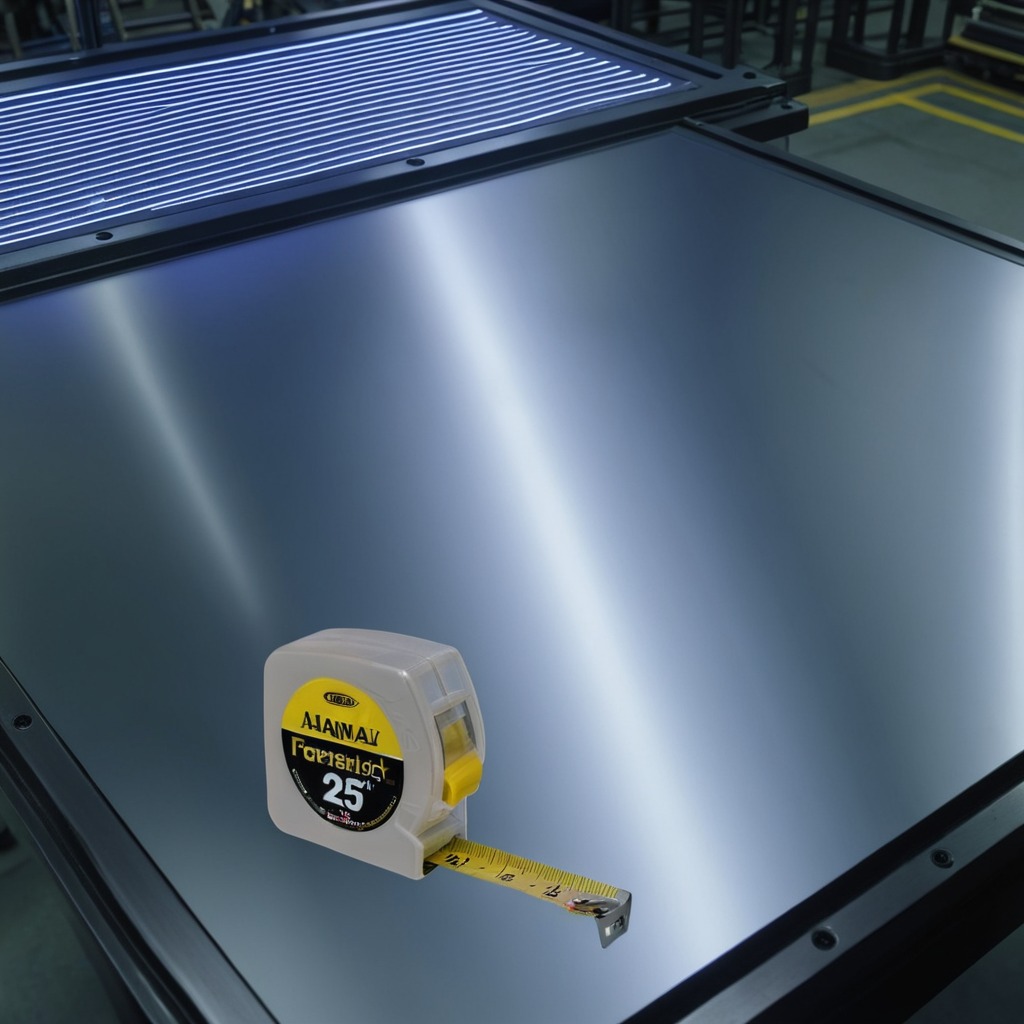
A measuring tape is lying on the metal table in the machine shop under fluorescent lights.